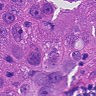
Metastatic tissue present: yes